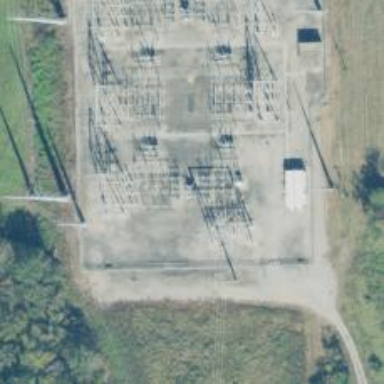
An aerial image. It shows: Switch used for power control.